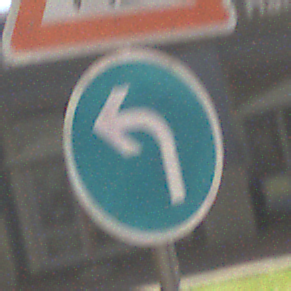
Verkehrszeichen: VorgeschriebeneFahrtrichtungLinks
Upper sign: Arbeitsstelle
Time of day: MorningAfternoon
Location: Outdoor (Urban)
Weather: PartlyCloudy
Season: NotSpecified
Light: Natural